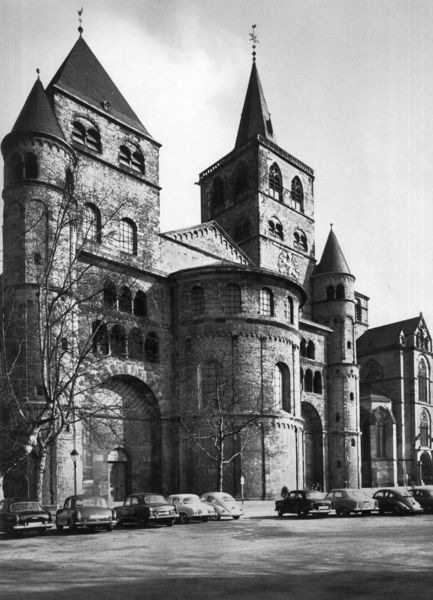
Titel: Dom St. Peter in Trier
Standort: Trier (EU - D - RP)
Schlagwörter: baum, himmel, wolken, bäume, fenster, glas, strasse, tür, dach, stein, kirche, rund, turm, bogen, kahl, herbst, winter, platz, tor, foto, fotografie, burg, türme, dom, schwarzweiß, gemäuer, gruselig, mystisch, apsis, romanik, autos, sakralbau, romanisch, wetterhahn, parken, sechziger, ba, schloss schwarz weiss